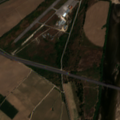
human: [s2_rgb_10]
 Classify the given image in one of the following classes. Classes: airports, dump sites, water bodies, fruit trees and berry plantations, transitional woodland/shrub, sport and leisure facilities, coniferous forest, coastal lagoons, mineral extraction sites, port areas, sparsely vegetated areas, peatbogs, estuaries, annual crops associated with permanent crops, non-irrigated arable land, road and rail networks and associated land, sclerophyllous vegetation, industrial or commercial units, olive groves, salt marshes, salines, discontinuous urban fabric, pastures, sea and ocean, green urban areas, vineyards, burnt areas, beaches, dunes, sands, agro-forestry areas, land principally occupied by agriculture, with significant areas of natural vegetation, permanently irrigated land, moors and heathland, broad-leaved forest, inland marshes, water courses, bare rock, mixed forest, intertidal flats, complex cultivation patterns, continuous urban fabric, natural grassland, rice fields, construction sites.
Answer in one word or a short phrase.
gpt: airports, permanently irrigated land, complex cultivation patterns, water courses